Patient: sex F, age 68
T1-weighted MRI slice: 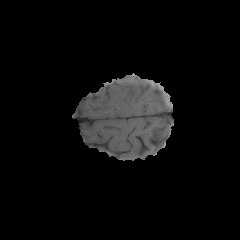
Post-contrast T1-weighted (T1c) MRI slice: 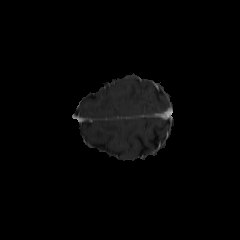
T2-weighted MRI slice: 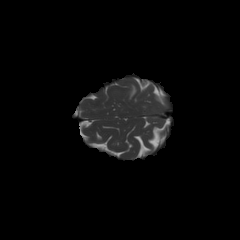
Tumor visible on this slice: yes
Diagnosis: Glioblastoma, IDH-wildtype
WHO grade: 4